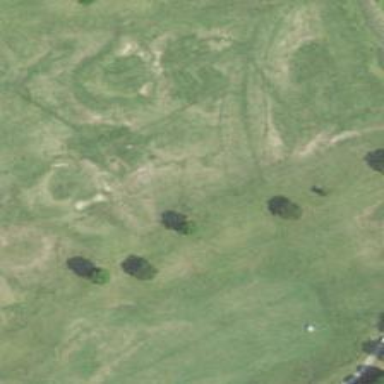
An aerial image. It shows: Grassy area used as driving range for golf.